Field crop: tomato
Growth stage: 1
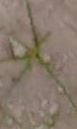
Species: cyperus